Question: I have created a helloWorldController, for which I have created a index method

Here is the view code which is generated for me
'''
@{
ViewBag.Title = "Index";
Layout = "~/Views/Shared/_Layout.cshtml";
}
<h2>Index</h2>
'''
and my _layout page is default ASP.NET MVC 4 layout.
But still I am getting blank page with the string returned from the Index method.
How can I enable _Layout page for a view?
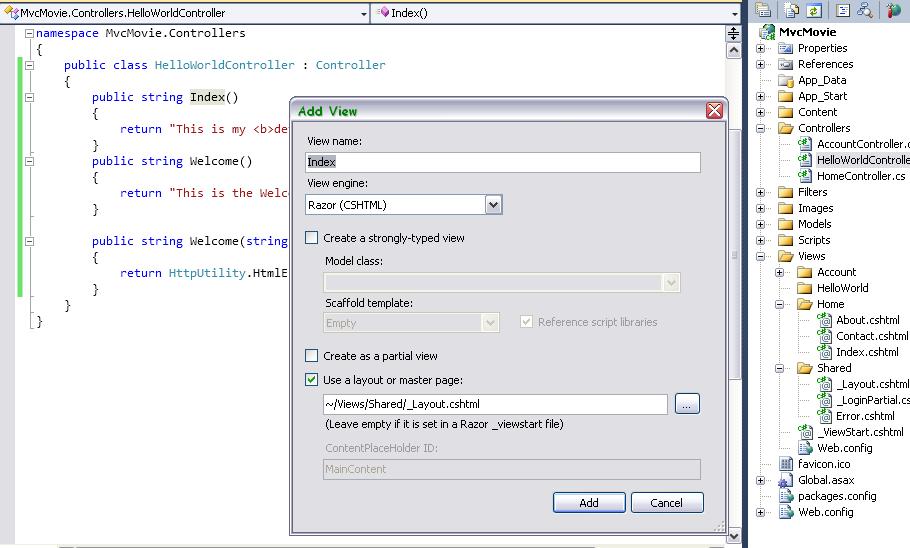
Answer: If that screenshot is the actual code for your controller, you need to return 'ActionResult' for each action method rather than string, e.g.
'''
public ActionResult Index()
{
return View();
}
'''
The 'View()' return value will work provided that there is a view called 'Index.cshtml' in either your 'Views\HelloWorld' or 'Views\Shared' folder. The convention is that you have a specific folder with the same name as your controller for all views specifically relating to that controller - in your case 'HelloWorld'